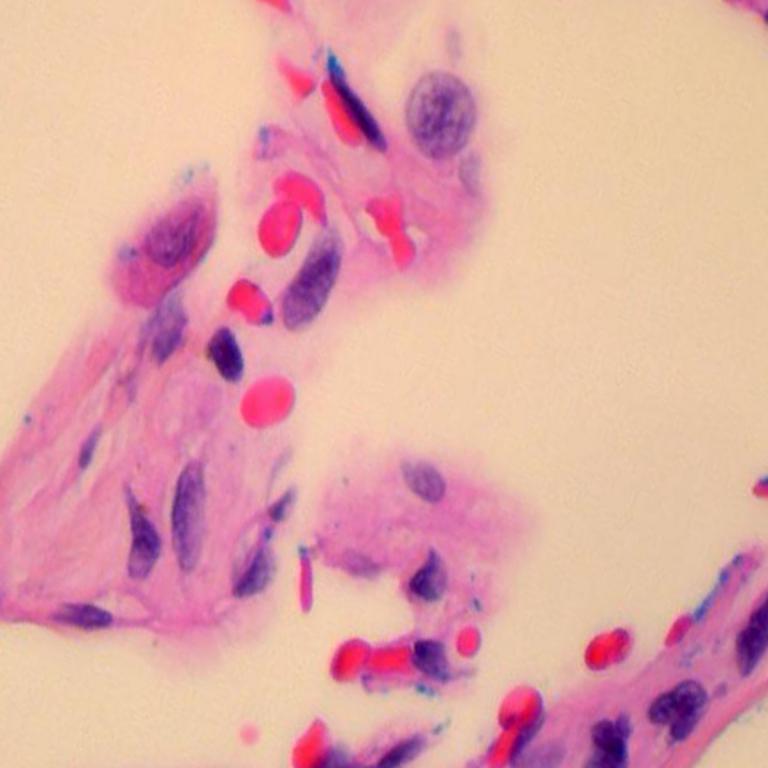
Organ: lung
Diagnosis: benign